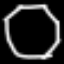
Label: octagon